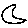
Label: moon